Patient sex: M
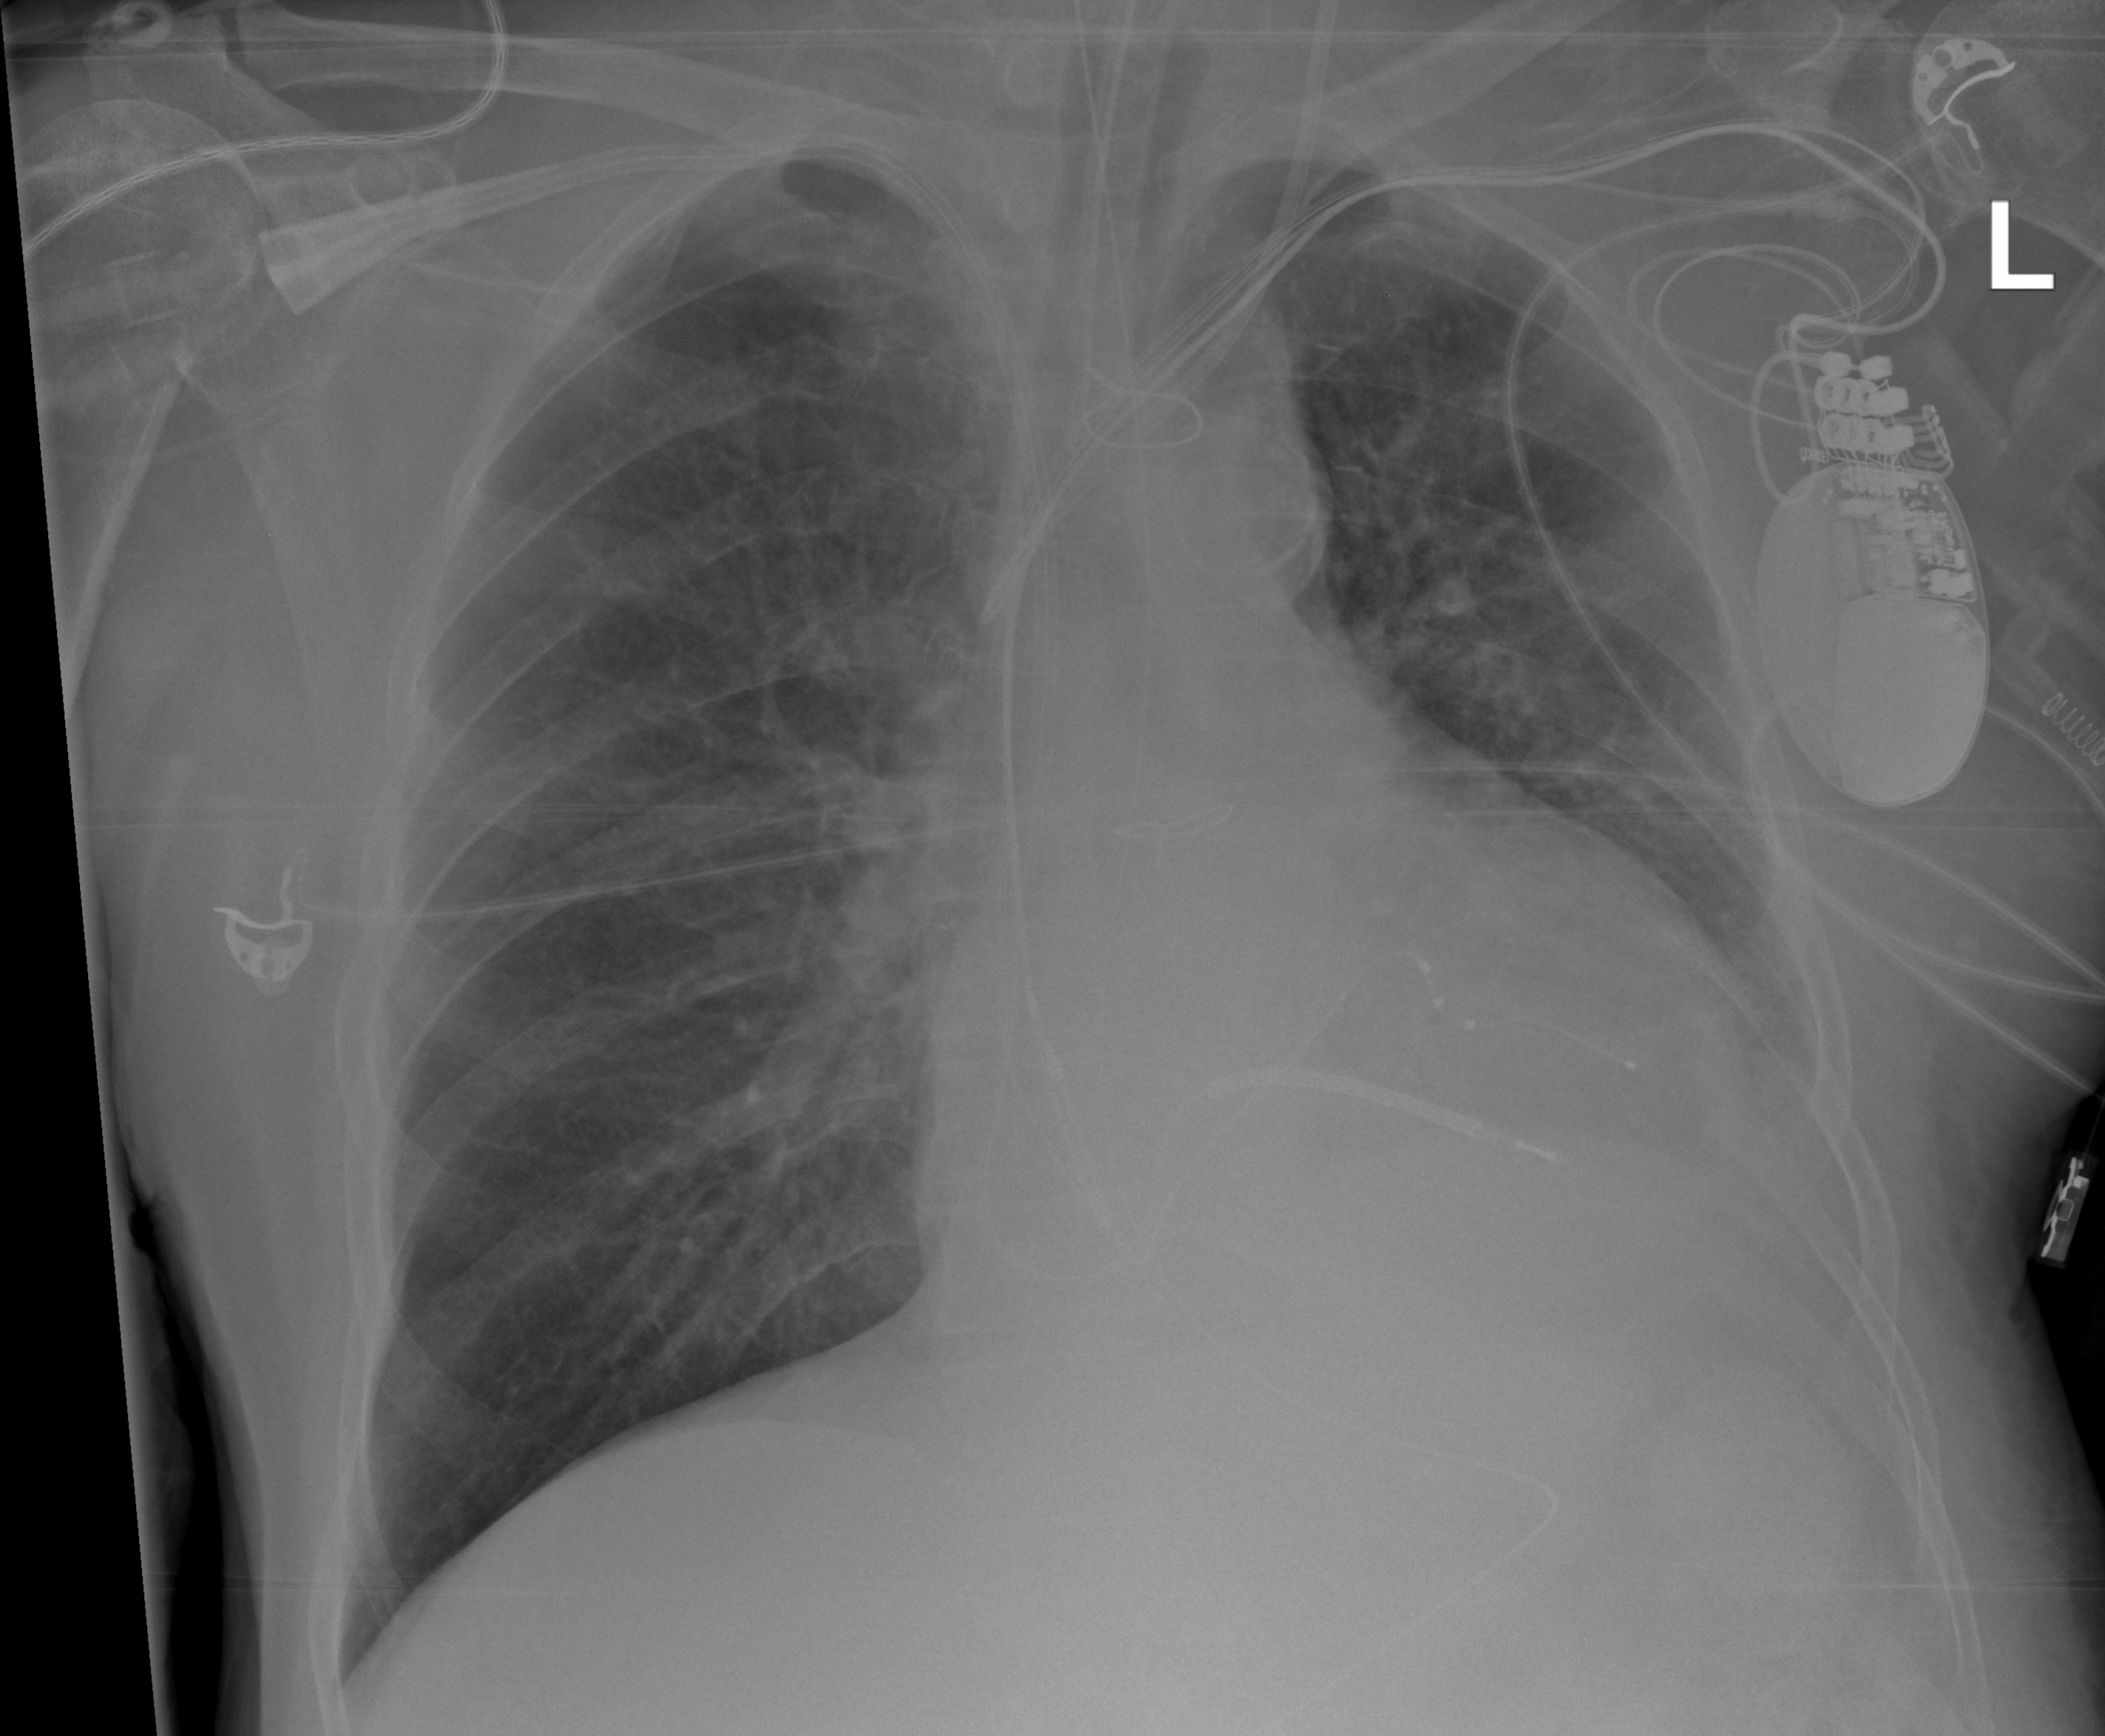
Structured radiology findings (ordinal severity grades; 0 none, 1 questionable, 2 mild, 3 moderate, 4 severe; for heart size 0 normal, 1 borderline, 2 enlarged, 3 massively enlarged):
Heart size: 2
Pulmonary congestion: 2
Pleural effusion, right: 0
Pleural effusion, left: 2
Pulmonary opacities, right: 0
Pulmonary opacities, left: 0
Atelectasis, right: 2
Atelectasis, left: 2